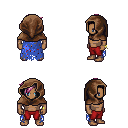
a pixel art fantasy rpg character, male body template, human, dark skin, blue tattered cape, red pants, pink pixie cut hairstyle, cloth hood, bracelets, four views (front, back, left, right), 2x2 character sprite sheet, small pixel art, hard edges, no anti-aliasing